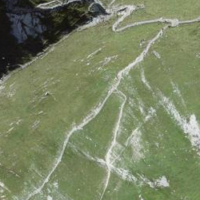
EUNIS habitat code: 26
Species observed at this site:
Marmota marmota
Corvus corone
Campanula thyrsoides
Falco tinnunculus
Oenanthe oenanthe
Falco subbuteo
Campanula glomerata
Troglodytes troglodytes
Anthus spinoletta
Prunella collaris
Carduelis carduelis
Aquila chrysaetos
Dryocopus martius
Phoenicurus ochruros
Aglais urticae
Pyrrhocorax graculus
Saxifraga oppositifolia
Corvus corax
Accipiter nisus